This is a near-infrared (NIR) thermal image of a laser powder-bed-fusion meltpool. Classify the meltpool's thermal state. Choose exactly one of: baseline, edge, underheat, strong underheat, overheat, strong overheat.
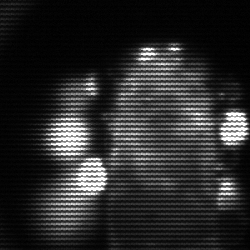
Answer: strong underheat